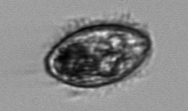
Label: Pleuronema